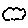
Label: cloud